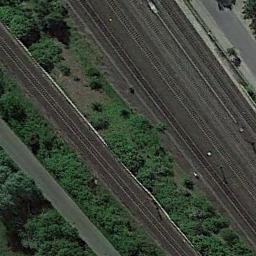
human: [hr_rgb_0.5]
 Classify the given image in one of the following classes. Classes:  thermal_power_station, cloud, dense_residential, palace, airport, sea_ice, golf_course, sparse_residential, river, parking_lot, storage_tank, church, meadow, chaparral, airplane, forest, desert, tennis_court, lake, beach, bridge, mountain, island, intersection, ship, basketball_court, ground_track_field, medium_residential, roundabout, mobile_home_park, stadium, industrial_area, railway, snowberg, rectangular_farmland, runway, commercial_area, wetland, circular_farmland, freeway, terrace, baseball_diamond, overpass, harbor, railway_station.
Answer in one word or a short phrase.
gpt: railway